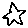
Label: star